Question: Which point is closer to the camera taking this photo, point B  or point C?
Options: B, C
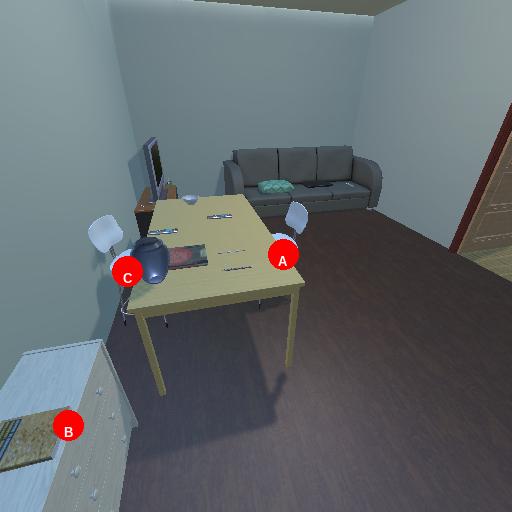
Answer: B